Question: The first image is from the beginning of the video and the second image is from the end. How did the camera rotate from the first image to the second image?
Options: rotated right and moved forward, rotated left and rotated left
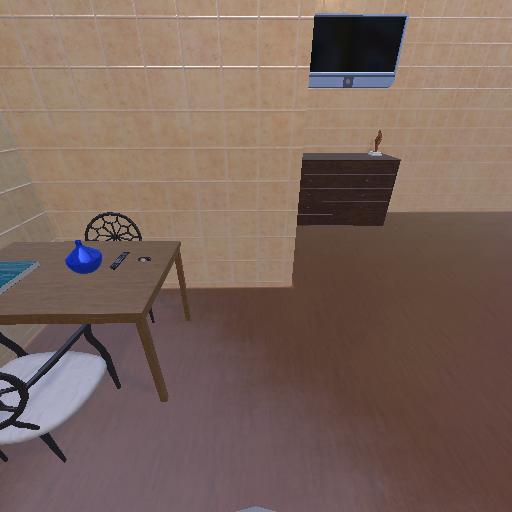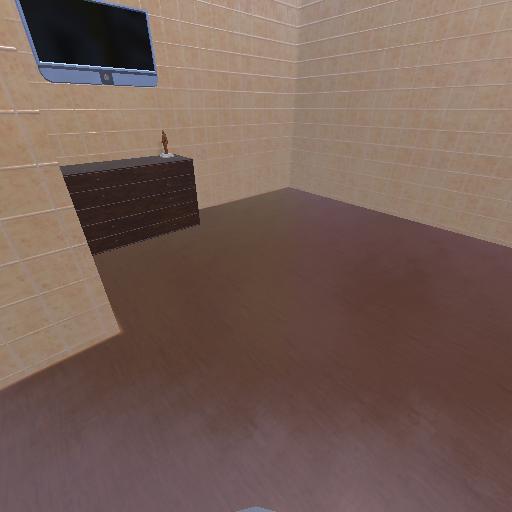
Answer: rotated right and moved forward